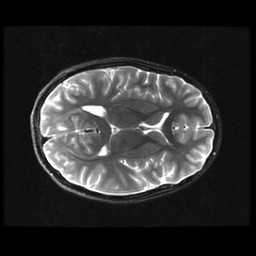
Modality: T2w
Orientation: axial
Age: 12
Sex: female
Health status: ill
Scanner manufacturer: ge
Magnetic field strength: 3 T
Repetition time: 7.5 s
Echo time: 0.1007 s